Interaction volume radius: 5 \u00c5
Interaction volume height: 20 \u00c5
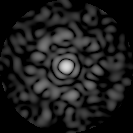
Disorder parameter: 0.8474